Question: I'm working on a WebDAV-server which presents information from a database in a virtual filesystem.
So the user is able to create files on the server and they are automagically created back in the db.
Now as soon as the user connects to the server, some OSs tend to create their own metadata-files/folders immediately (thinking about Thumbs.db, desktop.ini, .fseventsd, DS_Store, ...)
This files clutter up the database - and tend to bring down the performance too (OSX for example does a lot of indexing as soon as the folder is opened, which means tons of hits against the database)
So for performances and cleanliness's-sake I'm looking for a "complete" list of (meta)files/folders created by various OS - which are "safe" to be suppressed by the server.
my list so far:
'''
//TODO: get rid of system files
/*
*** everywhere
* Thumbs.db
* desktop.ini
* .DS_Store
* .desktop
* AlbumArt*.jpg
* Folder.jpg
* ._[ParentFoldername] // e.g. /foo/bar/._bar
* ._[ExistingFoldername] // e.g. /foo/._bar
* ._[ExistingFilename] // e.g. /foo/bar/._baz (baz is a legit file inside bar)
* ._. // ?!?
*** root only
* System Volume Information
* .fseventsd
* $recycling.bin
* $Recycle.Bin
* Recycled
* .Trashes
* hiberfil.sys
* pagefile.sys
* .hidden
* mach_kernel
* Backups.backupdb
* Contents
*
*** special
* .metadata_never_index // fake this file in root
* // (should keep OSX from indexing)
*/
'''
my existing test-structure for OSX was:
'''
/MarioDemo/
/FrankTest/
/TestItemRelation/
/.metadata_never_index
/MarioDemo/Alphabetical/
/MarioDemo/Hierarchical/
'''
here the files OSX requests when opening /MarioDemo/:

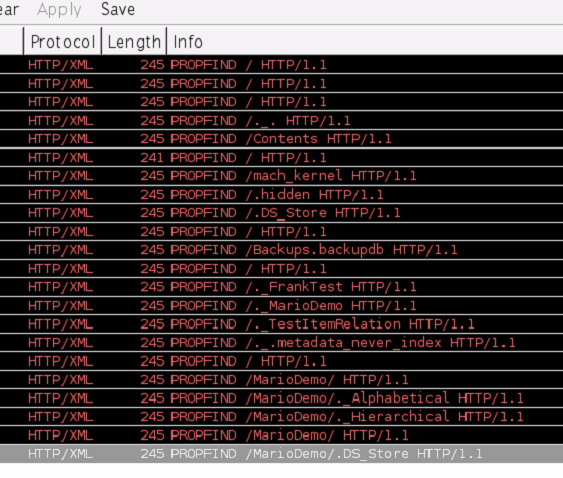
Answer: Your list is already pretty complete, I guess. I would only add the following unless you specifically want to filter out particular file types:
'''
.DS_Store?
._*
.Spotlight-V100
.DocumentRevisions-V100
.fseventsd
.MobileBackups
Icon?
__MACOSX
ehthumbs.db
desktop.ini
*.desktop
*.bak
.*~
*~
'''
I took these from a project called <URL>, in emacs format. The list for exact matches is printed below, that's where I took these from:
'''
"$RECYCLE.BIN" ; ms-windows
".AppleDouble" ; OS X
".DS_Store" ; OS X
".DocumentRevisions-V100" ; OS X
".LSOverride" ; OS X
".Rhistory" ; R
".Spotlight-V100" ; OS X
".TemporaryItems" ; OS X
".Trashes" ; OS X
".actionScriptProperties" ; actionscript
".apt_generated" ; gwt
".build" ; perl
".buildpath" ; eclipse
".builds" ; visualstudio
".bzr" ; bazaar
".cdv" ; codeville
".classpath" ; eclipse
".com.apple.timemachine.donotpresent" ; OS X
".com.apple.timemachine.supported" ; OS X
".coverage" ; python
".cproject" ; eclipse
".directory" ; KDE
".dropbox" ; dropbox
".dropbox.cache" ; dropbox
".emacs.desktop" ; emacs desktop.el
".emacs.desktop.lock" ; emacs desktop.el
".eunit" ; erlang
".externalToolBuilders" ; eclipse
".flexProperties" ; actionscript
".fseventsd" ; OS X
".git" ; git
".hg" ; mercurial
".idea" ; various
".ido.last" ; emacs ido-mode
".last_cover_stats" ; perl
".lein-deps-sum" ; leiningen
".loadpath" ; eclipse
".netrwhist" ; vim
".org-id-locations" ; emacs org-mode
".pc" ; quilt
".project" ; eclipse
".projectile" ; emacs projectile
".recentf" ; emacs recentf
".redcar" ; redcar
".rspec" ; rails
".sass-cache" ; sass
".scala_dependencies" ; scala
".svn" ; subversion
".tox" ; python
".wmncach.el" ; emacs WoMan
".yardoc" ; yard
"_MTN" ; monotone
"__history" ; delphi
"_build" ; perl
"_cgo_defun.c" ; go
"_cgo_gotypes.go" ; go
"_darcs" ; darcs
"_obj" ; go
"_sgbak" ; vault
"_site" ; jekyll
"_test" ; go
"_testmain.go" ; go
"_yardoc" ; yard
"aclocal.m4" ; automake
"auto-save-list" ; emacs
"autom4te.cache" ; autoconf
"bin-debug" ; various
"bin-release" ; various
"blib" ; perl
"build" ; various
"Build" ; various
"Build.bat" ; perl
"COMMIT_EDITMSG" ; git
"cmake_install.cmake" ; cmake
"CMakeCache.txt" ; cmake
"CMakeFiles" ; cmake
"cover_db" ; perl
"cscope.csd" ; cscope
"cscope.files" ; cscope
"cscope.inc" ; cscope
"cscope.lst" ; cscope
"cscope.out" ; cscope
"cscope.out.po" ; cscope
"cscope.tmplist" ; cscope
"CVS" ; CVS
"Debug" ; various
"debug" ; various
"depcomp" ; automake
"DerivedData" ; xcode
"Desktop.ini" ; ms-windows
"ehthumbs.db" ; ms-windows
"git-rebase-todo" ; git
"gwt-unitCache" ; gwt
"gwt_bree" ; gwt
"install-sh" ; automake
"install_manifest.txt" ; cmake
"InstalledFiles" ; ruby
"Makefile.in" ; automake
"MCVS" ; meta-CVS
"META.yml" ; perl
"MERGE_MSG" ; git
"minimal-session-saver-data.el" ; emacs minimal-session-saver
"MYMETA.yml" ; perl
"nbbuild" ; netbeans
"nbdist" ; netbeans
"nosetests.xml" ; python
"pm_to_blib" ; perl
"Profile" ; various
"profile" ; various
"RCS" ; RCS
"Release" ; various
"release" ; various
"SCCS" ; SCCS
"Session.vim" ; vim
"slprj" ; matlab
"SQUASH_MSG" ; git
"TAGS" ; ctags/etags
"tags" ; ctags/etags
"TestResult" ; visualstudio
"testresult" ; visualstudio
"Thumbs.db" ; ms-windows
"tmtags" ; textmate
"xcuserdata" ; xcode
"xhtml-loader.rnc" ; emacs nxhtml
"{arch}" ; arch - todo is this correct?
"~.dep" ; xcode
"~.dot" ; xcode
"~.nib" ; xcode
"~.plst" ; xcode
"test.out" ; generic testing
"test_out" ; generic testing
"test.output" ; generic testing
"test_output" ; generic testing
'''